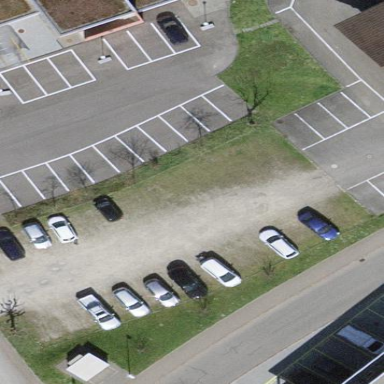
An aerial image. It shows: Parking area.